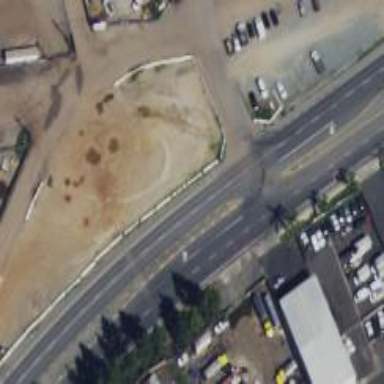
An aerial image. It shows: Primary road with asphalt surface.